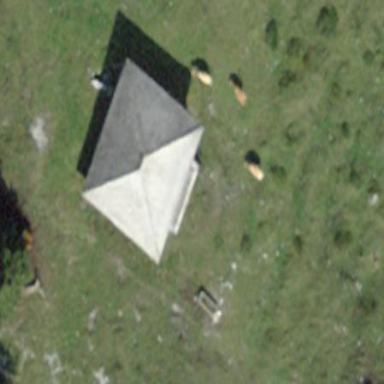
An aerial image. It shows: Cabin is depicted in the image.